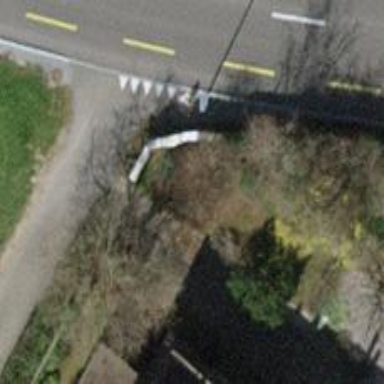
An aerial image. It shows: Bollard.